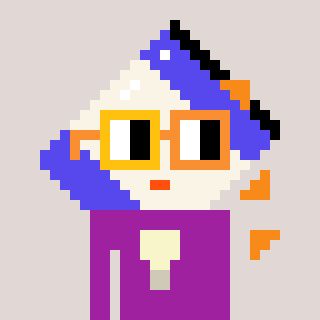
a pixel art character with square yellow and orange glasses, a chips-shaped head and a magenta-colored body on a warm background